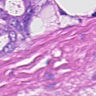
Metastatic tissue present: yes